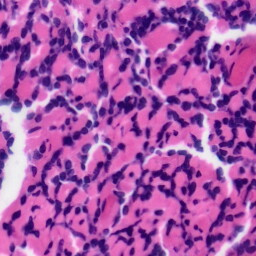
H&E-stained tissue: Tonsil